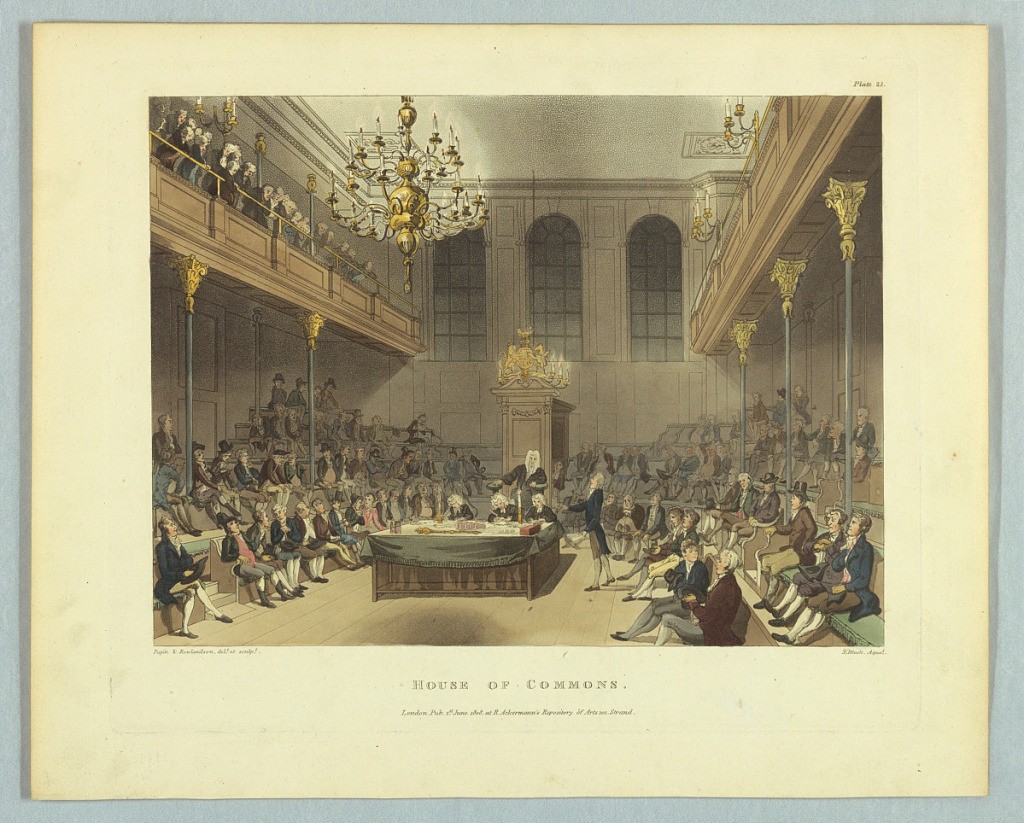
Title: House of Commons, from "Ackermann's Repository"
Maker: Thomas Rowlandson, British, 1756–1827
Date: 1808
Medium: Aquatint, brush and watercolors on paper
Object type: Print
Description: Meeting room with benches in balconies and underneath them. Table in center with clerks and a speaker. Title, artists', and publisher's names below.